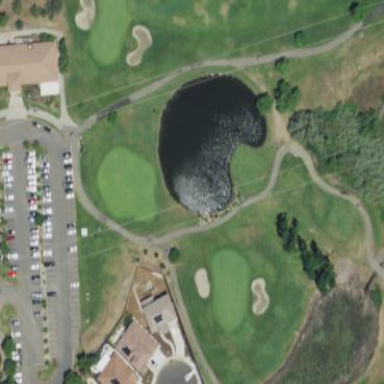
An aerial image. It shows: Water hazard in golf course. The hazard is natural water feature.